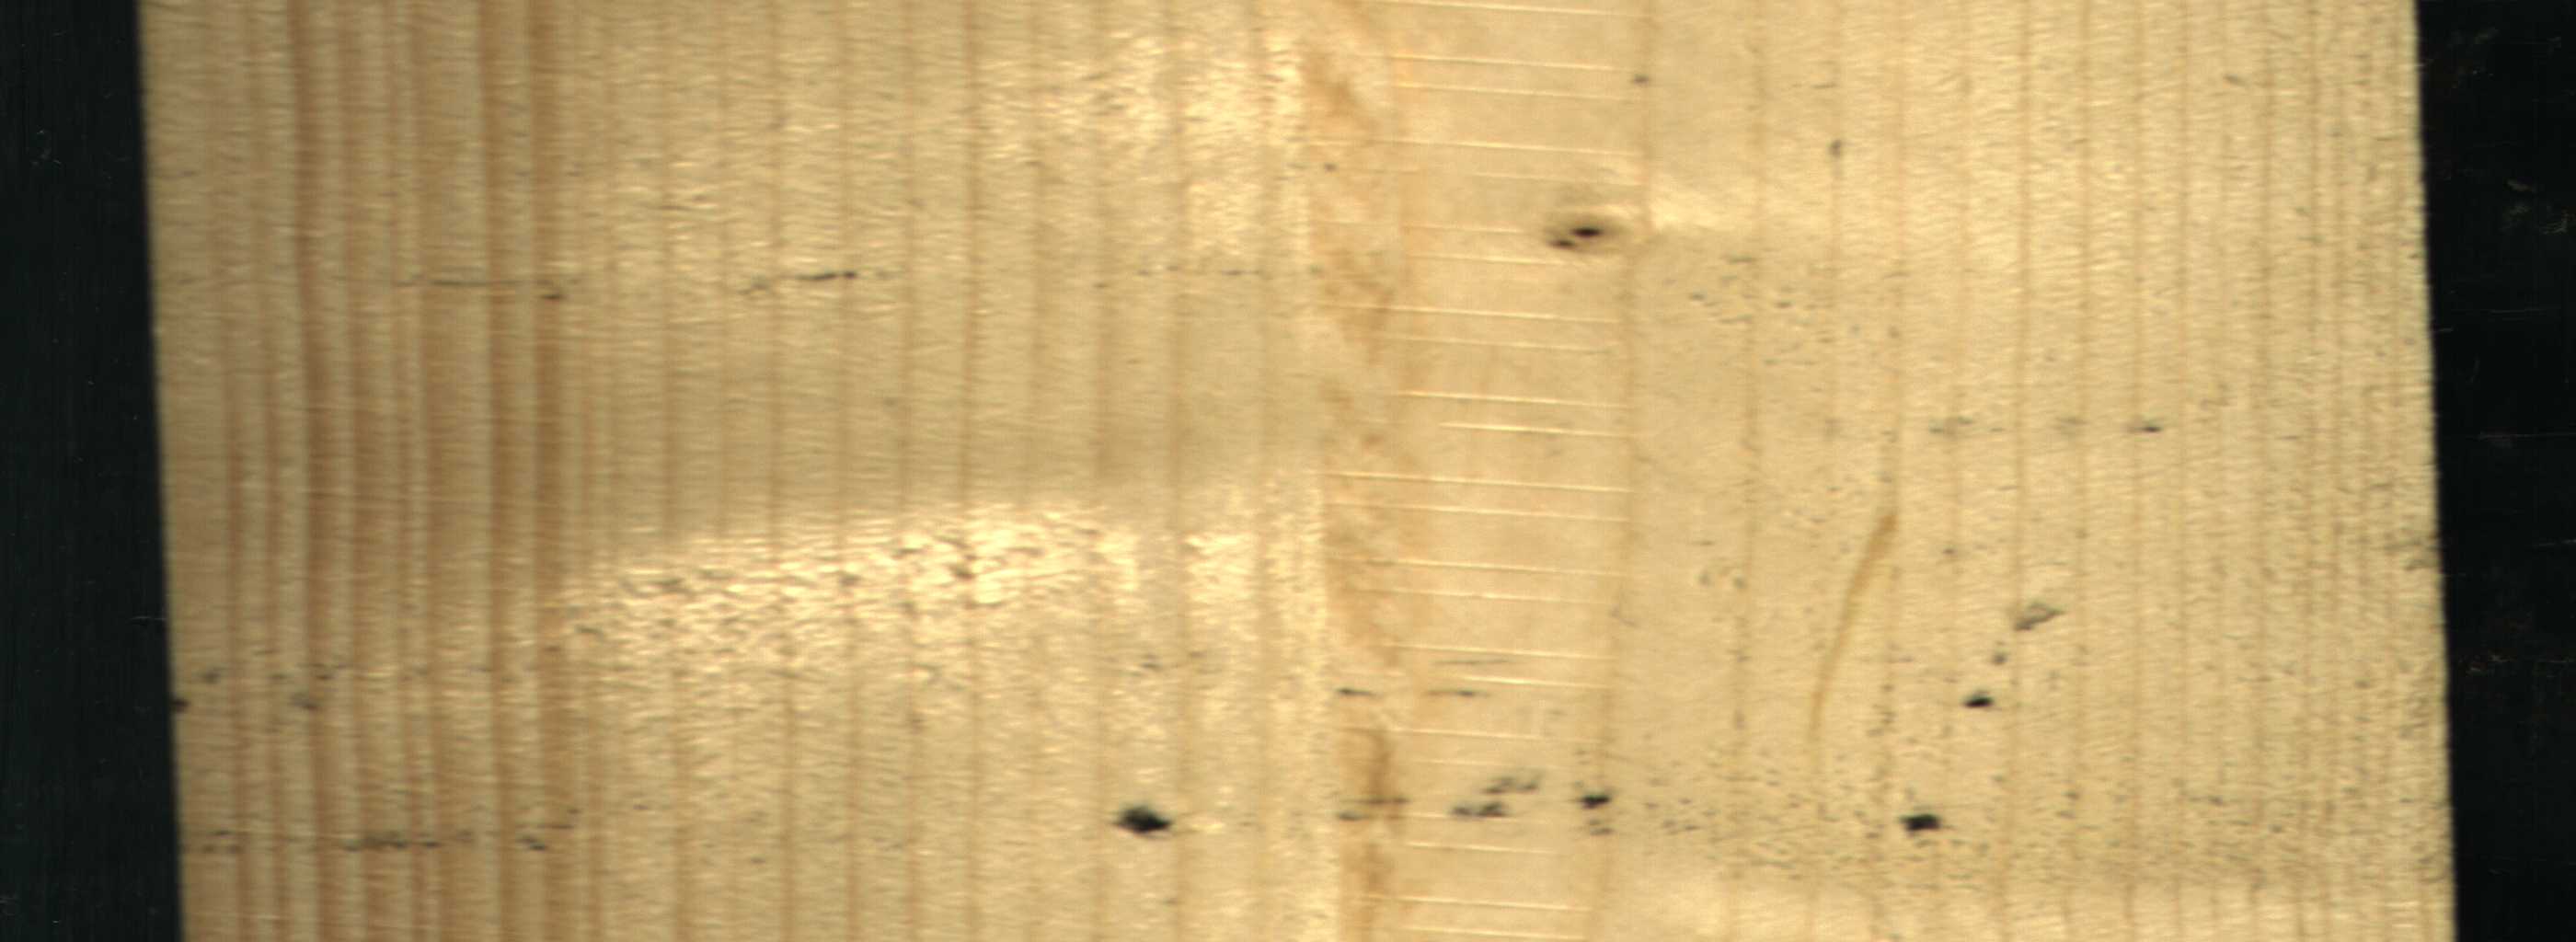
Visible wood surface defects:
Dead_Knot